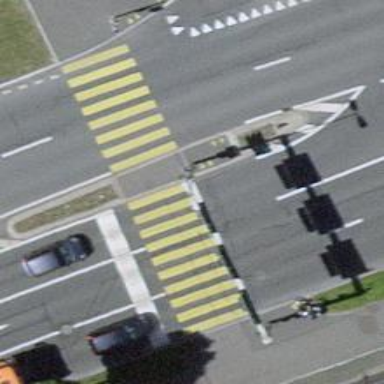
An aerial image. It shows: Kerb barrier.